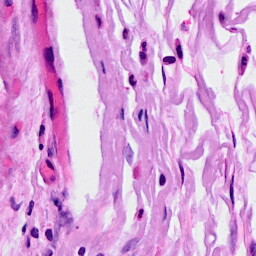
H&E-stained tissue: Breast